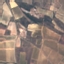
Land use / land cover: PermanentCrop